Field crop: tomato
Growth stage: 2
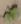
Species: solanum